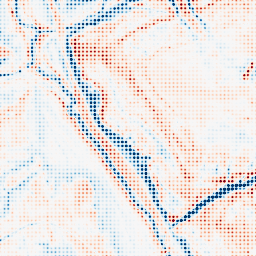
Category: multiscale
Decomposition family: dog_multiscale
Decomposition parameters: sigma_ratio: 1.6
n_scales: 5
base_sigma: 0.5
Upsampling method: sinc_hamming
Upsampling parameters: scale: 8
kernel_size: 4
Upsampling scale: 8